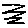
Label: zigzag